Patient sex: F
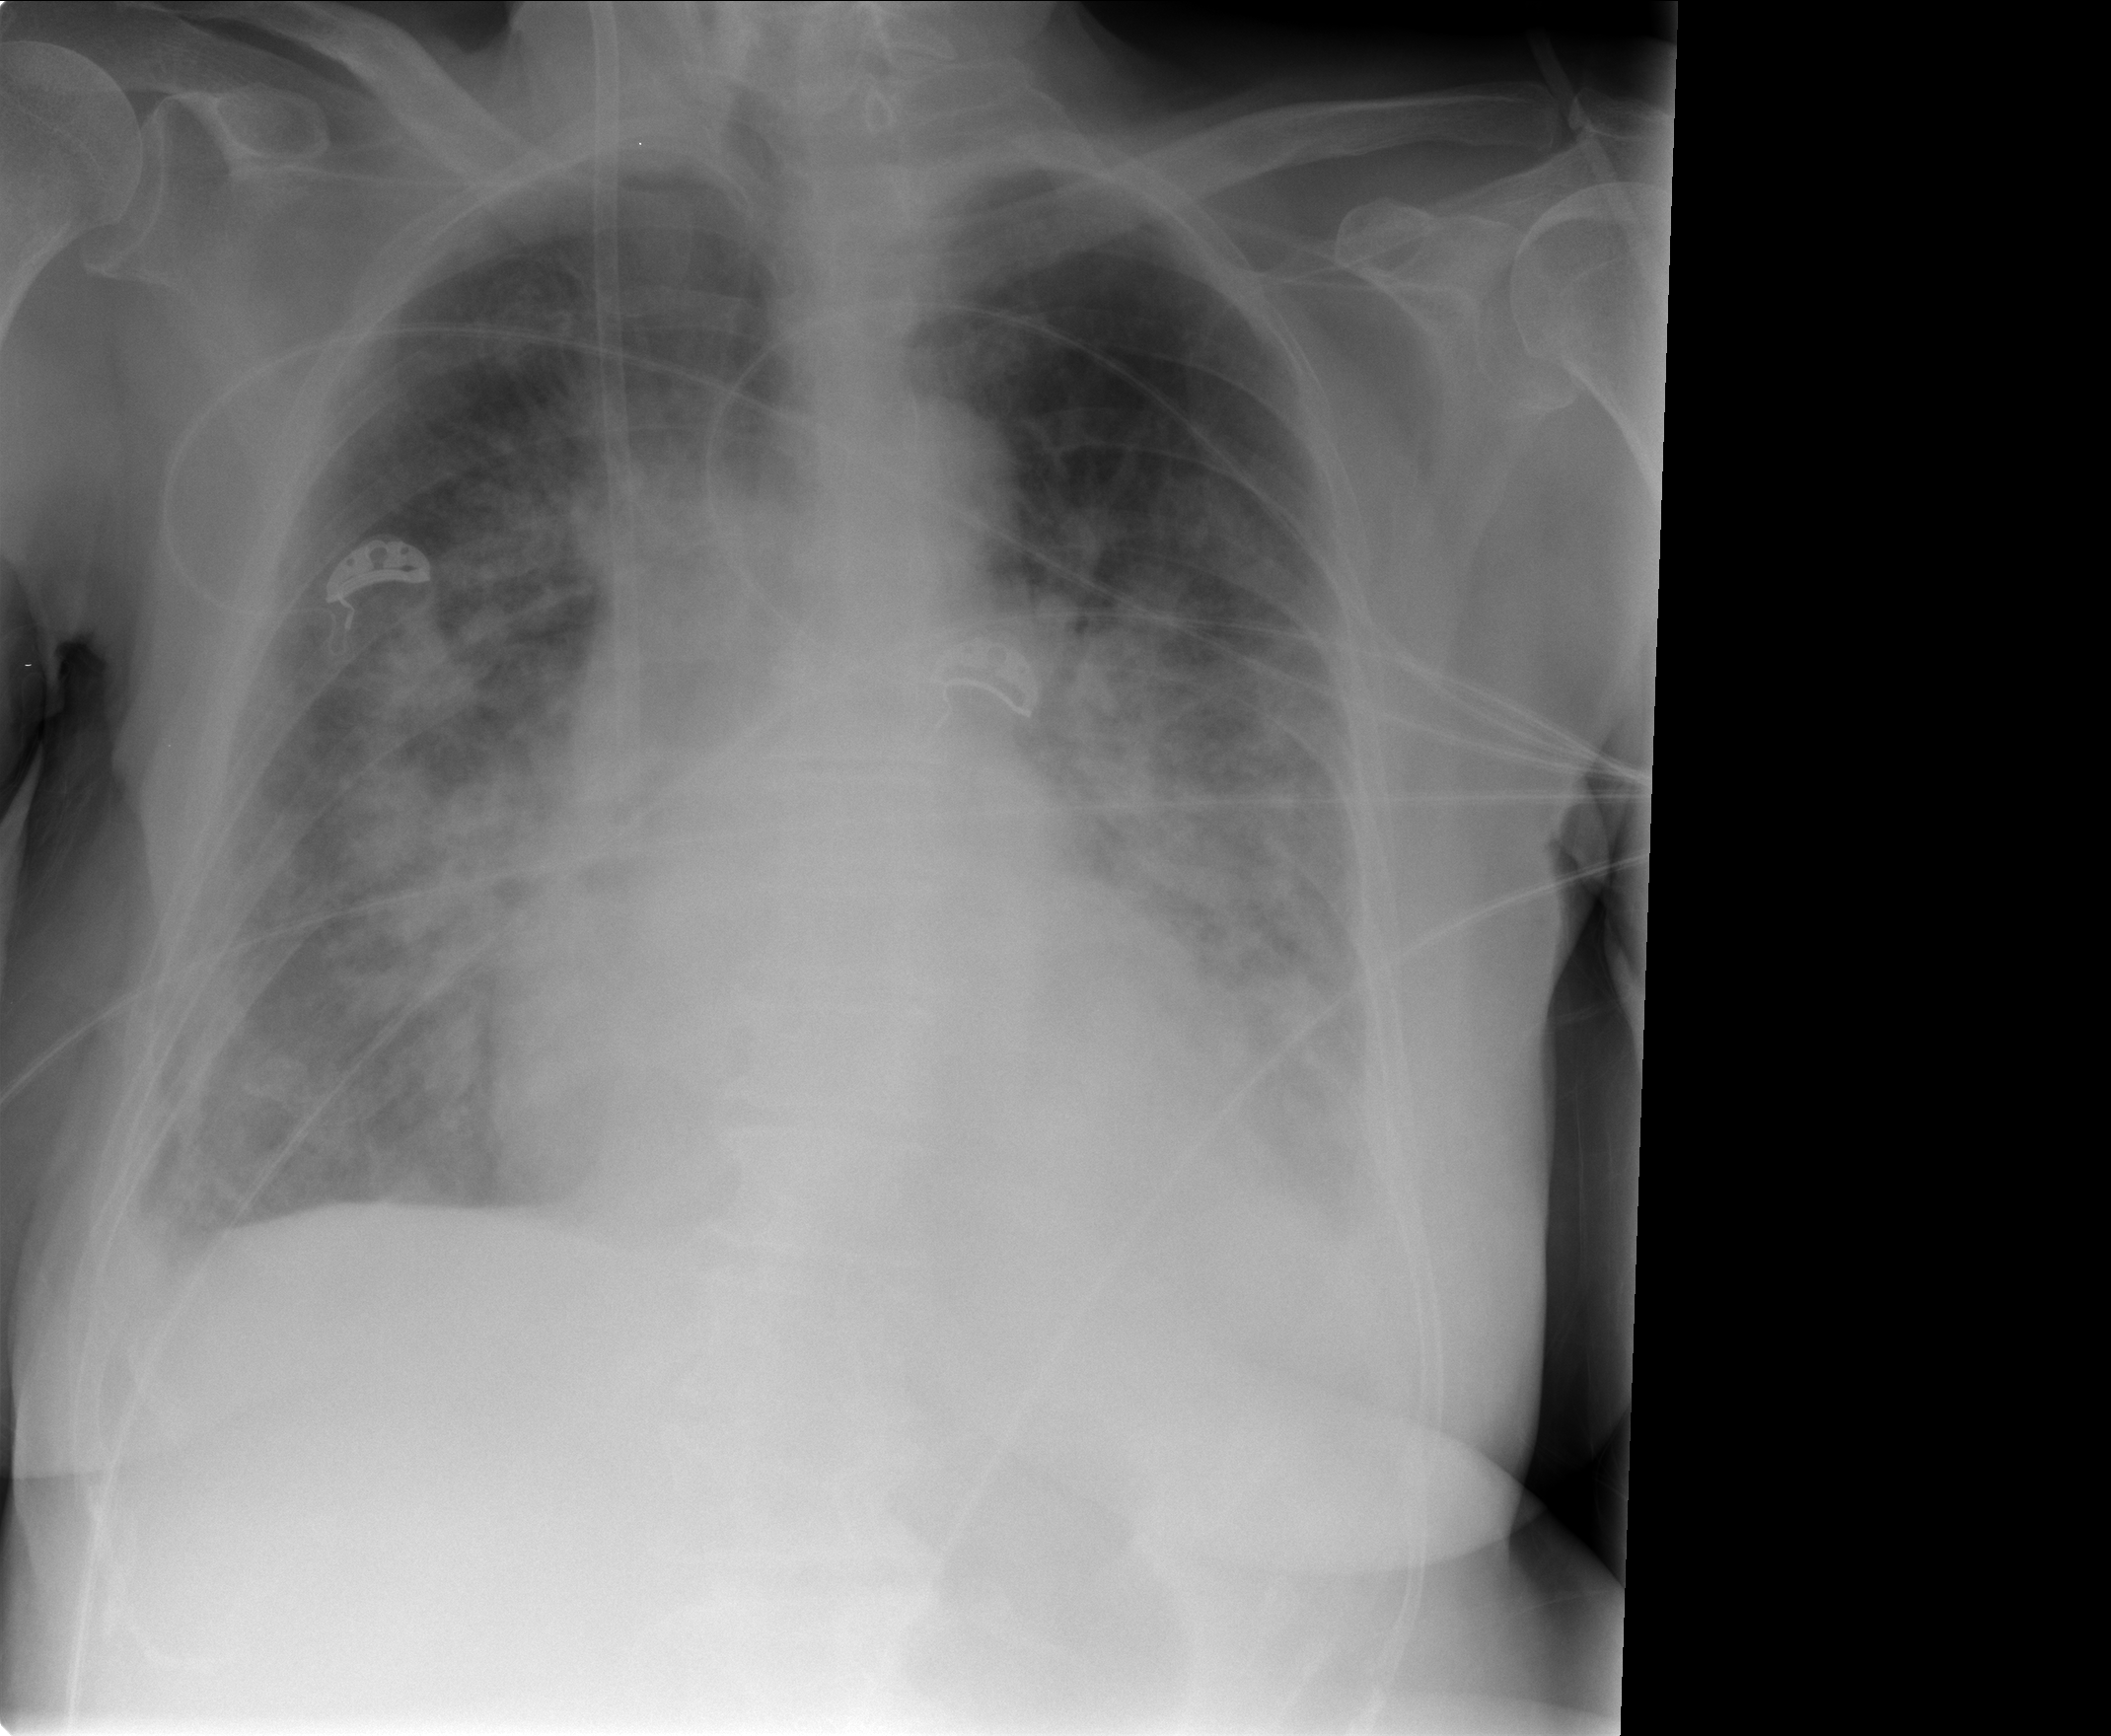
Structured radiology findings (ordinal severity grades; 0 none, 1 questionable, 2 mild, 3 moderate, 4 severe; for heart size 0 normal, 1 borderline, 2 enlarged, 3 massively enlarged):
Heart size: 2
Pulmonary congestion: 3
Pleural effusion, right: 2
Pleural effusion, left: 3
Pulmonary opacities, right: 3
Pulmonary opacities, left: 3
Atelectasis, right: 3
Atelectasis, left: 3